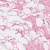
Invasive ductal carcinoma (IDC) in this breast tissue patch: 0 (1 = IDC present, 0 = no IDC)